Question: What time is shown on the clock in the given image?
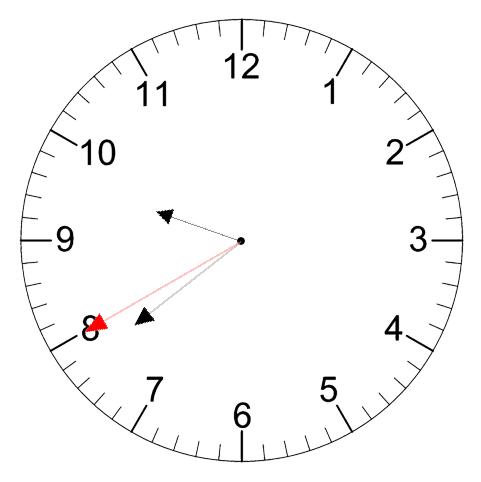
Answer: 09:38:40